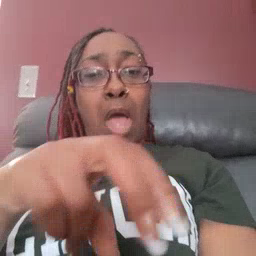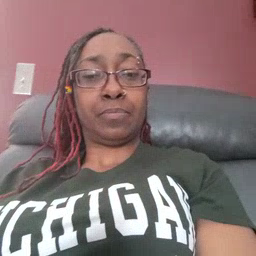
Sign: ride